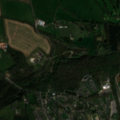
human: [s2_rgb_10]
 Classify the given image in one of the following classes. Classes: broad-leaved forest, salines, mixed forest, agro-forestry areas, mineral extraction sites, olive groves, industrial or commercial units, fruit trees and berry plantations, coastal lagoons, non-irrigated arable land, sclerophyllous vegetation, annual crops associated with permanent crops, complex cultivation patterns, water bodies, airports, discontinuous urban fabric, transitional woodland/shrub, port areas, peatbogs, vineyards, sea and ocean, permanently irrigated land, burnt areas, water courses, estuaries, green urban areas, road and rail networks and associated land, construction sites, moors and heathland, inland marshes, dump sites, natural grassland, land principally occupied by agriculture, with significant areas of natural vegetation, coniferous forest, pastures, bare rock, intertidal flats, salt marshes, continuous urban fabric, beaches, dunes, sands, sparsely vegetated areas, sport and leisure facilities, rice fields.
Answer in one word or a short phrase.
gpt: discontinuous urban fabric, sport and leisure facilities, non-irrigated arable land, pastures, mixed forest